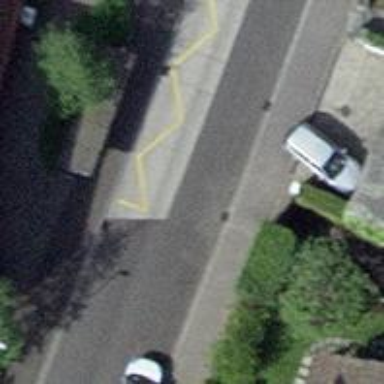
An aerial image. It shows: Bus stop with designated public transport stop position.